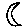
Label: moon